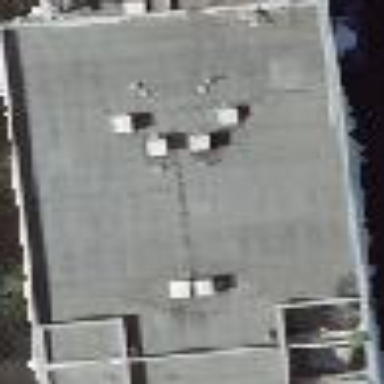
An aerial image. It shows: Part of building.